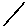
Label: line